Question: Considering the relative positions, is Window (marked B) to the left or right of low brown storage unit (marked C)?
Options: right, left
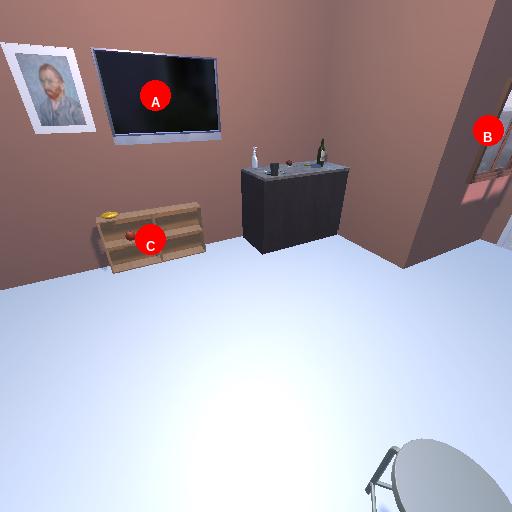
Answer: right